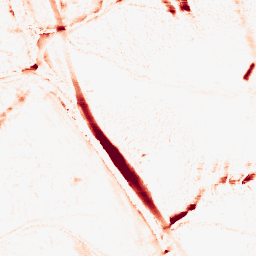
Category: morphological
Decomposition family: morphological_ellipse
Decomposition parameters: operation: opening
width: 10
height: 20
Upsampling method: lanczos
Upsampling parameters: scale: 4
Upsampling scale: 4